Question: I can't get my relativelayout to be able to be set to transparent. I have tried many different methods, custom view from class, adding android:background="@android:color/transparent" etc. They either show a white like in the picture below, or they show a solid color of whatever the hex is?

Even programmatically using '.setBackgroundColor(Color.TRANSPARENT);' results in the above picture.
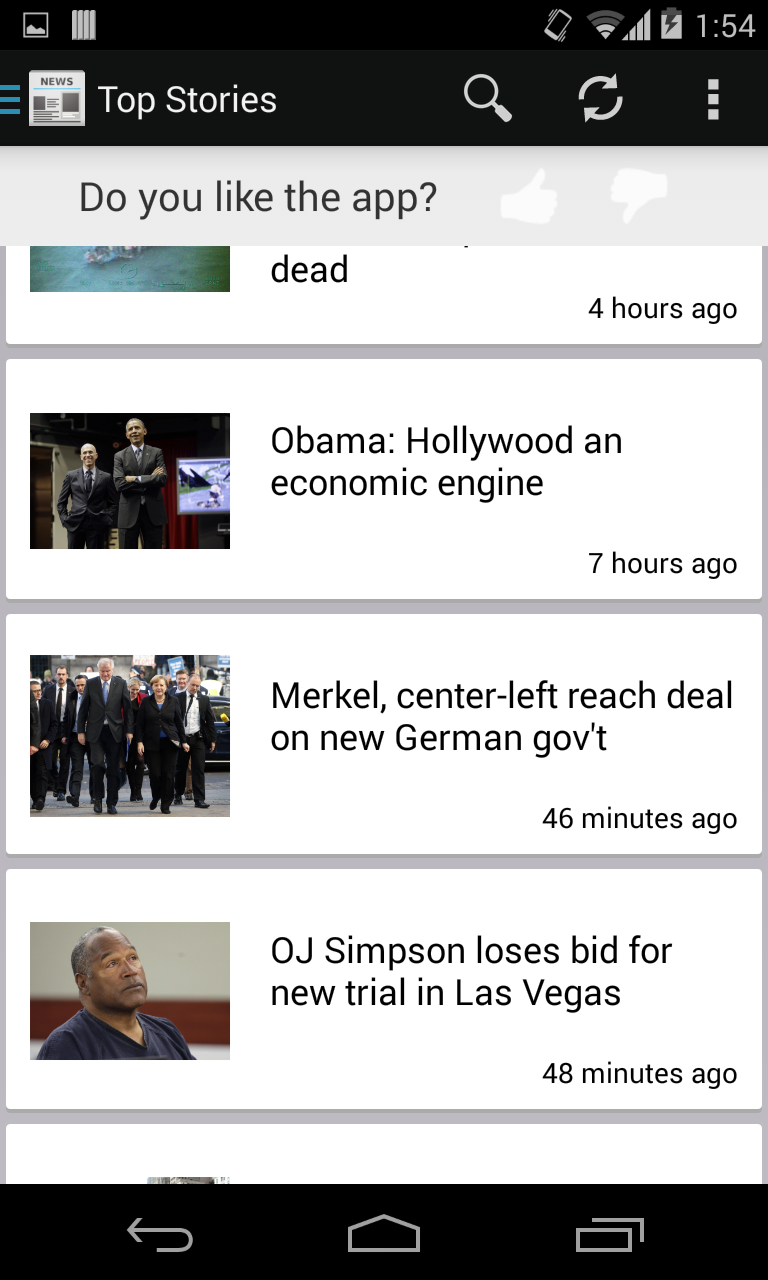
Answer: Figured it out. The main LinearLayout of my view was the layout making it have a white background. I added my view under my listview in a RelativeLayout and it works great. Thanks all!